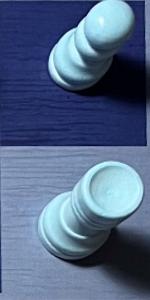
Label: Rook_White